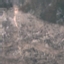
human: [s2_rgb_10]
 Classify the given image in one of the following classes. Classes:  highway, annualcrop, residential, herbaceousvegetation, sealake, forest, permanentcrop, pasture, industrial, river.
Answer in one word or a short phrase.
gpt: HerbaceousVegetation